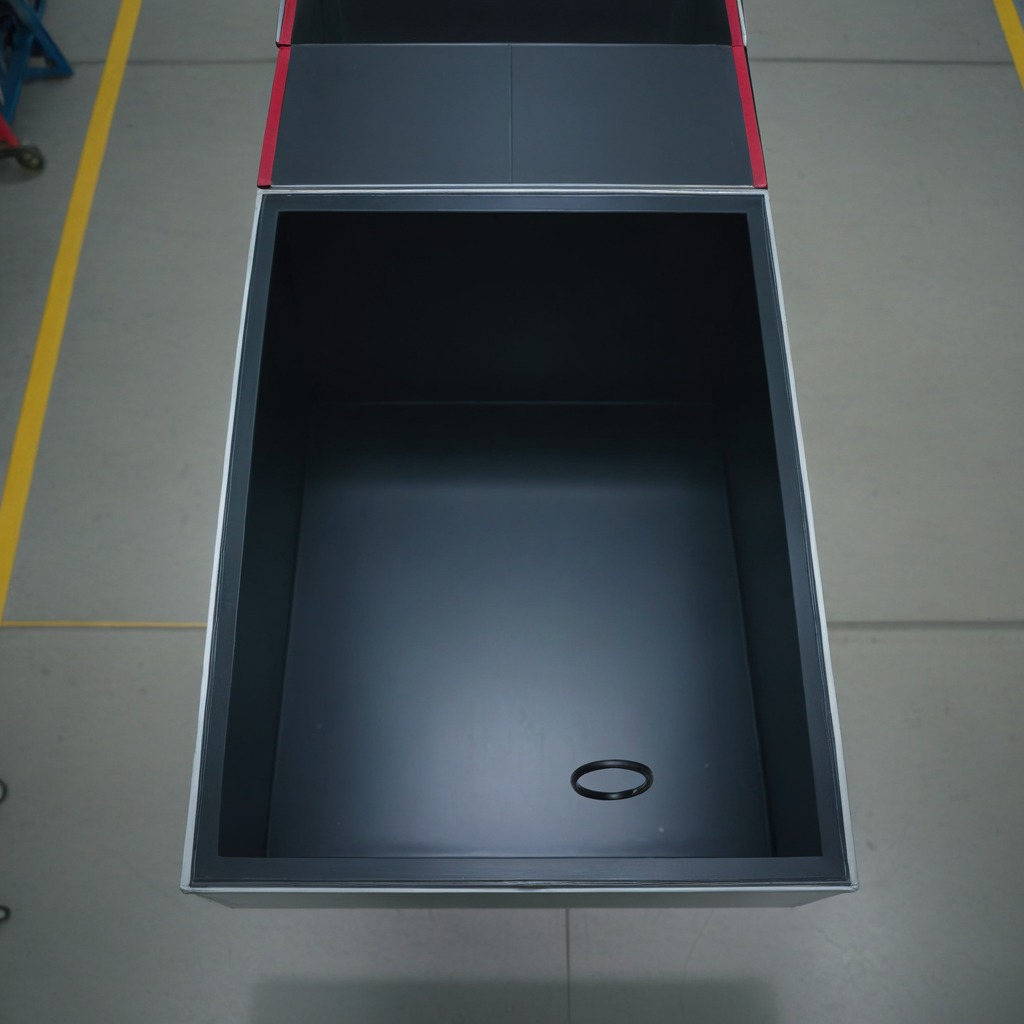
A rubber O-ring is lying on the toolbox surface.